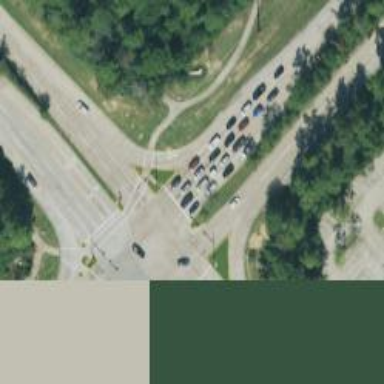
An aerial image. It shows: Secondary link road.